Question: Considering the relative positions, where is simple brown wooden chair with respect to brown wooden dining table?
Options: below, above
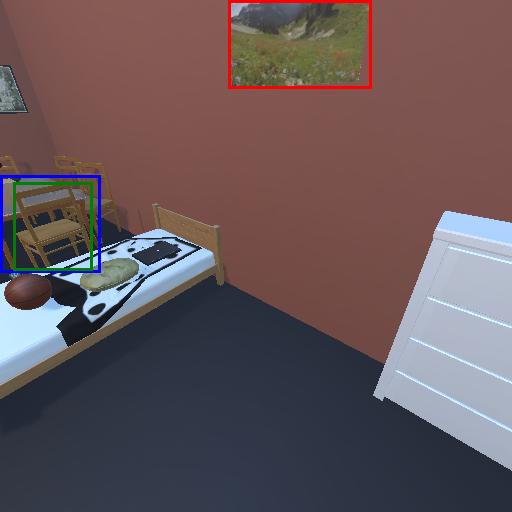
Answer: below